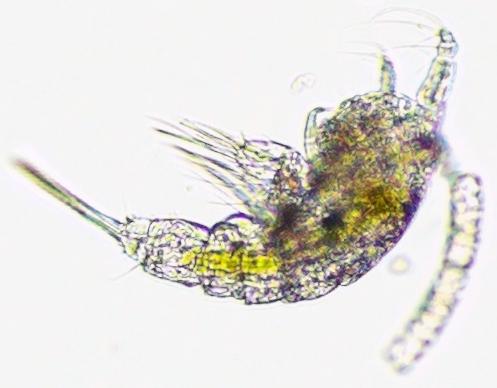
Label: Zooplankton